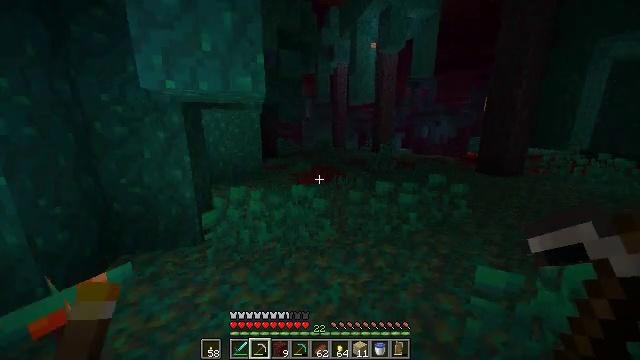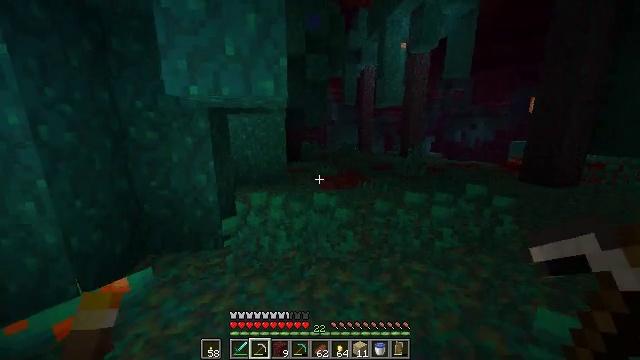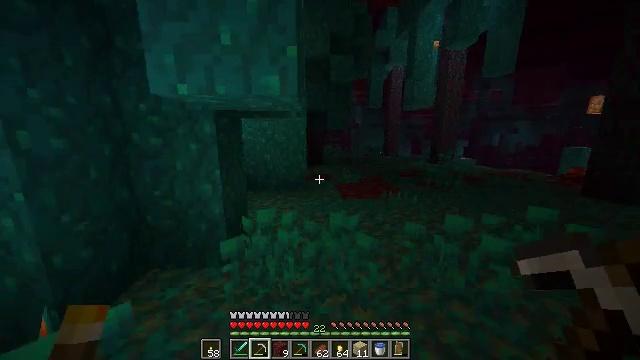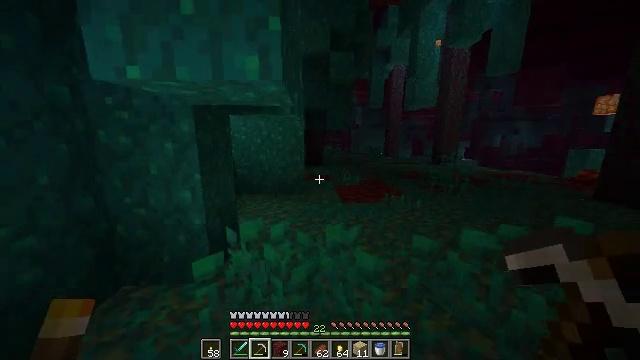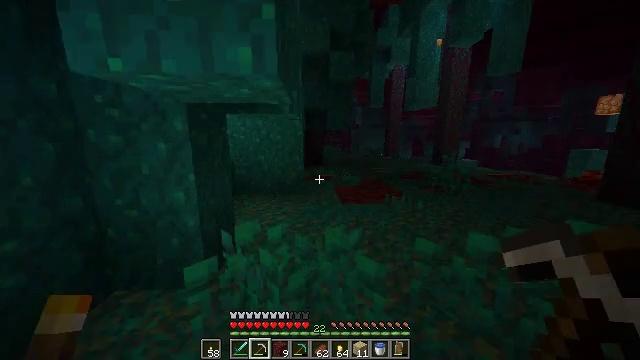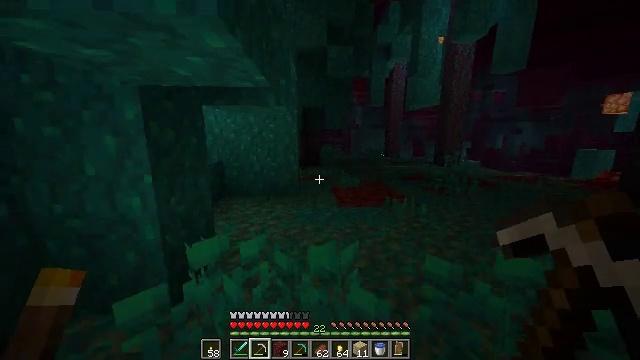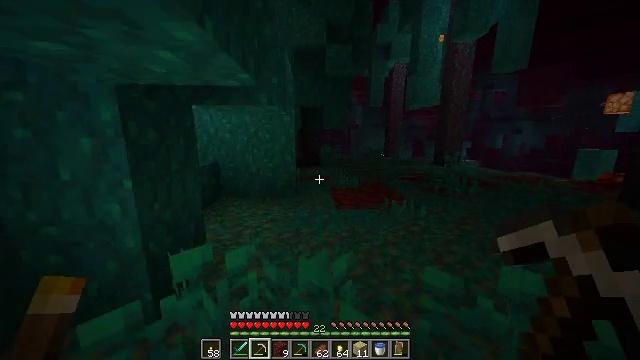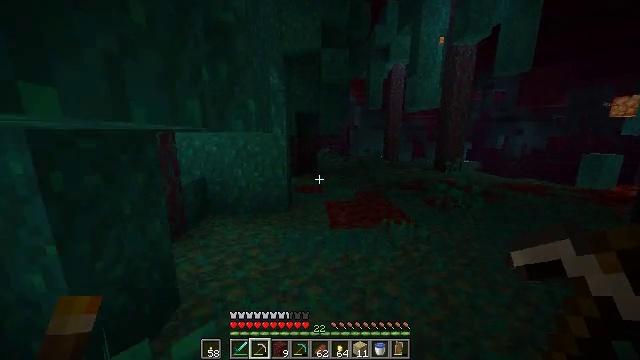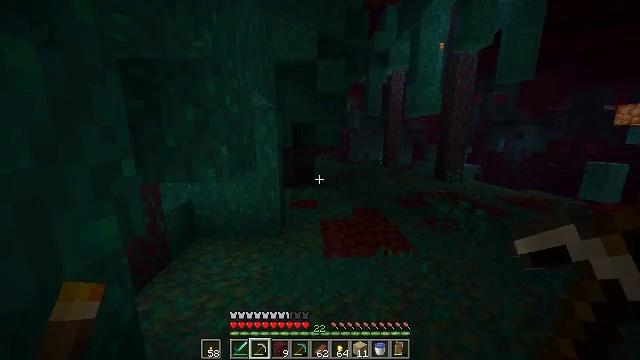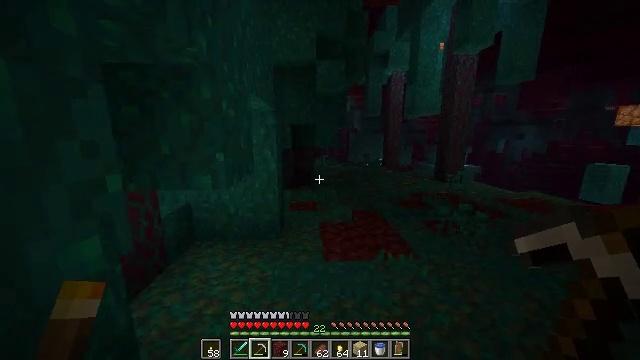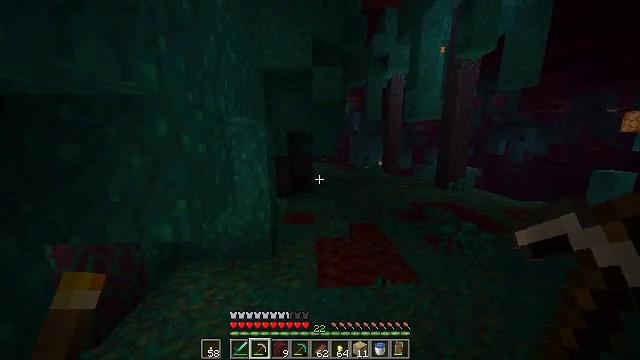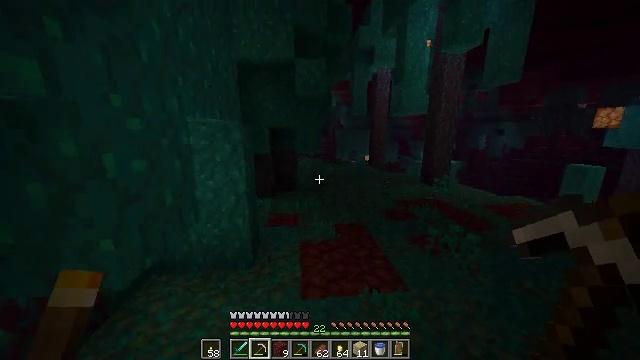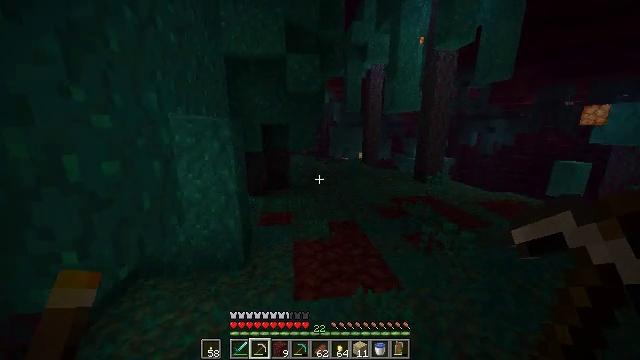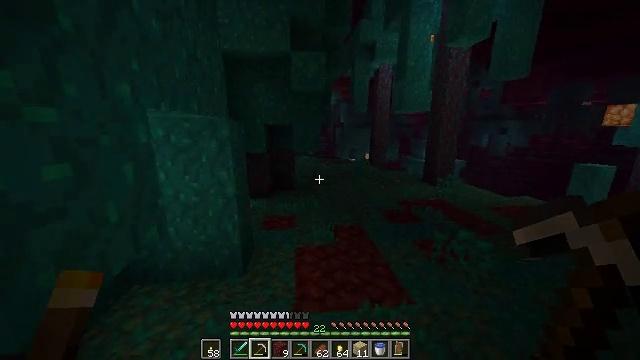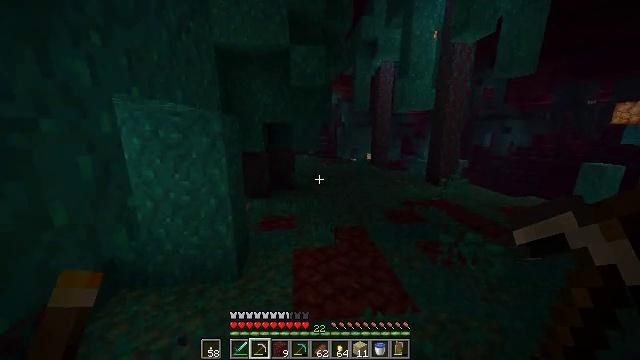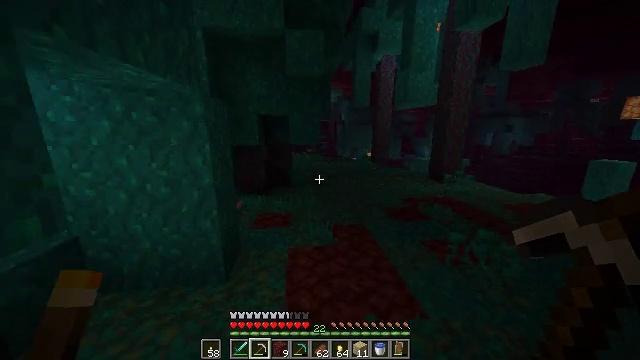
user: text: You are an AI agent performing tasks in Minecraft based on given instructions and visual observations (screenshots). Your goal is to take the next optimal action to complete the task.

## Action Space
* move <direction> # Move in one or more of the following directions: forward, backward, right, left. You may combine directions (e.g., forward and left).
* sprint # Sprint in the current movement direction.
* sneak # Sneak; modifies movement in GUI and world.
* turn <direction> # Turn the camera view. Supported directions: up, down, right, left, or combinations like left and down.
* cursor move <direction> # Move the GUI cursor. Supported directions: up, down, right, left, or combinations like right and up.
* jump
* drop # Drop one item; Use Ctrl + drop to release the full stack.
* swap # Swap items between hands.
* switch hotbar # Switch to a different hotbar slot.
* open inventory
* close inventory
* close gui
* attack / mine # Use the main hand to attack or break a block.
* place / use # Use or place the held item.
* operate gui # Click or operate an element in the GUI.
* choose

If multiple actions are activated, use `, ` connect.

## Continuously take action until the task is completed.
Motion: motion action
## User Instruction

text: Mine warped nylium in the Nether.
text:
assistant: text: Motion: move forward, sprint, turn left
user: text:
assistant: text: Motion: move forward, sprint, turn left
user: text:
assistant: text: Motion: move forward, sprint
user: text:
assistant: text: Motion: move forward, sprint
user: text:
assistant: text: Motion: move forward and move right, sprint
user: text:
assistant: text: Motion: move forward and move right, sprint
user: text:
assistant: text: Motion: move forward and move right, sprint, jump
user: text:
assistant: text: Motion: move forward, sprint, jump
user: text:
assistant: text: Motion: move forward, sprint, jump
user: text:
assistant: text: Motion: move forward, sprint, jump
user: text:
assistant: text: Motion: move forward, sprint, turn right and down, jump
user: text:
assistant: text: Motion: move forward, sprint, turn right, jump
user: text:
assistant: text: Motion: move forward, sprint, turn left, jump
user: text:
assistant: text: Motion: move forward, sprint, jump
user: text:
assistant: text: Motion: move forward, sprint, jump
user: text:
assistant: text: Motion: move forward, sprint, jump
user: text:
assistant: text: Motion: move forward, sprint, jump
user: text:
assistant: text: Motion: move forward, sprint, jump
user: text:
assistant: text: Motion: move forward and move right, sprint, jump
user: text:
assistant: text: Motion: move forward and move right, sprint, jump
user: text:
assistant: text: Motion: move forward and move right, sprint, turn right and down, jump
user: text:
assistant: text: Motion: move forward and move right, sprint, turn right and down, jump
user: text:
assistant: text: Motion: move forward and move right, sprint, jump
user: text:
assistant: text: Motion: move forward and move right, sprint, jump
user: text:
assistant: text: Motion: move forward, sprint, jump
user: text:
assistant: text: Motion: move forward, sprint, jump
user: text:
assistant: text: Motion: move forward, sprint, jump
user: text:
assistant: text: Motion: move forward, sprint, jump
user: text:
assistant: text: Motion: move forward, sprint, jump
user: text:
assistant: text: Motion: move forward, sprint, jump